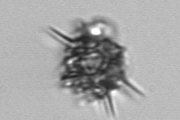
Label: Dictyocha